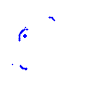
Particle: pion